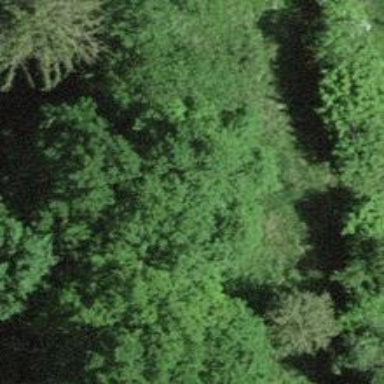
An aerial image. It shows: Row of trees in natural setting.